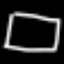
Label: square